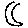
Label: moon